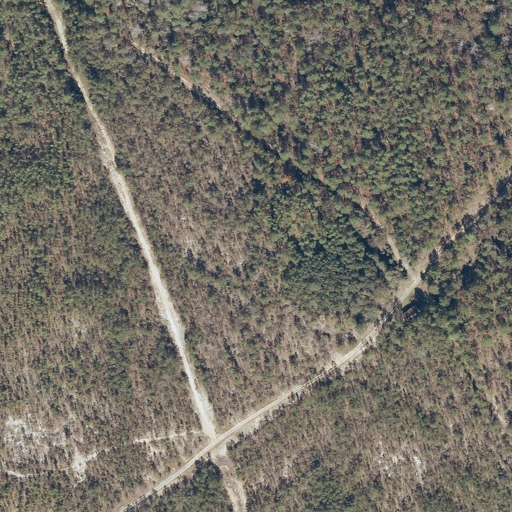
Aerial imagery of mountain in Alabama named Big Sand Hill containing evergreen forest, grassland, open development, shrub, deciduous forest, mixed forest, and low intensity development